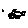
Label: fish